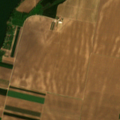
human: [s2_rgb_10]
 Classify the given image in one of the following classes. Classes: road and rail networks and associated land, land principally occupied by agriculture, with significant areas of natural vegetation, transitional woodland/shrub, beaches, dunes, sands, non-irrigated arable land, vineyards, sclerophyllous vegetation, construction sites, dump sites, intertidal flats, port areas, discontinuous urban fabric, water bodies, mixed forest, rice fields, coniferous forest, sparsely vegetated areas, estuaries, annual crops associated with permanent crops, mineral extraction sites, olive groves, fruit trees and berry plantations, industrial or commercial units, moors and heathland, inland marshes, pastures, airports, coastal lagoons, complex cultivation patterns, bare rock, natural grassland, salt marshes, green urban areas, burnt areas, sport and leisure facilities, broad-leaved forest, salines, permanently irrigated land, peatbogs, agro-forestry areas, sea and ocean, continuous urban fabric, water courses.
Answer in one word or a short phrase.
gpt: non-irrigated arable land, land principally occupied by agriculture, with significant areas of natural vegetation, water bodies